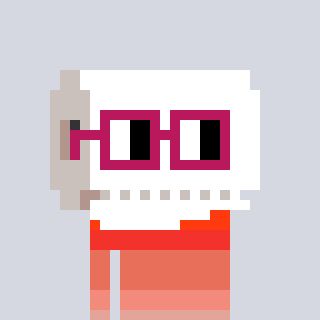
a pixel art character with square dark red glasses, a toiletpaper-full-shaped head and a darkbrown-colored body on a cool background